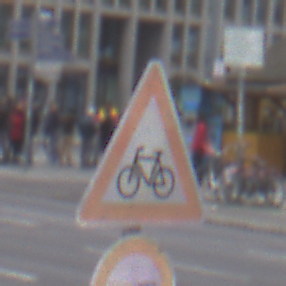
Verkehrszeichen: RadverkehrRechts
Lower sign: Ueberholverbot
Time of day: MorningAfternoon
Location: Outdoor (Urban)
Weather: Overcast
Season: NotSpecified
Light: Natural